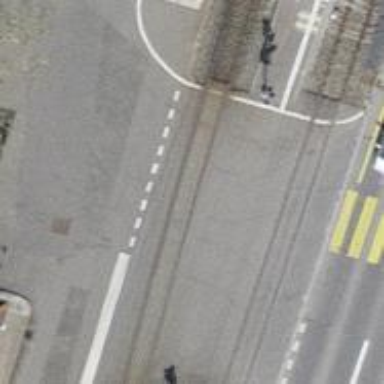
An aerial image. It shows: Level crossing along the railway.